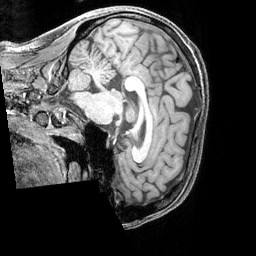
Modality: T1w
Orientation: sagittal
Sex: female
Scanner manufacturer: siemens
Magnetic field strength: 3 T
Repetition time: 2.3 s
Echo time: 0.00226 s